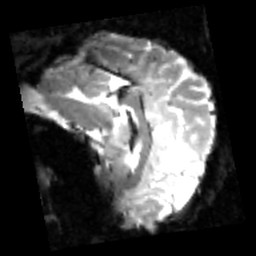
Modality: inplaneT2
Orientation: sagittal
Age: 35
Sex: male